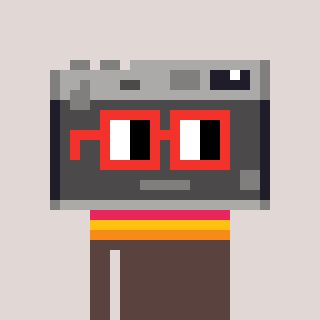
a pixel art character with square red glasses, a camera-shaped head and a darkbrown-colored body on a warm background